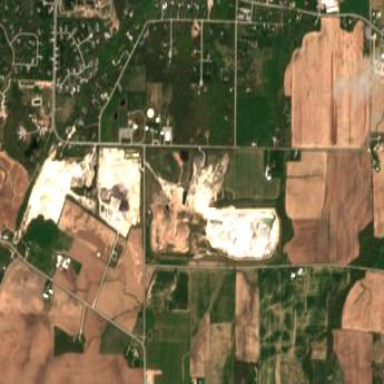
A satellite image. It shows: Quarry area.